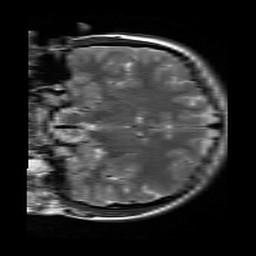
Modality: T2w
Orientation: coronal
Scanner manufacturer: siemens
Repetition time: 3.9 s
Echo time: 0.076 s